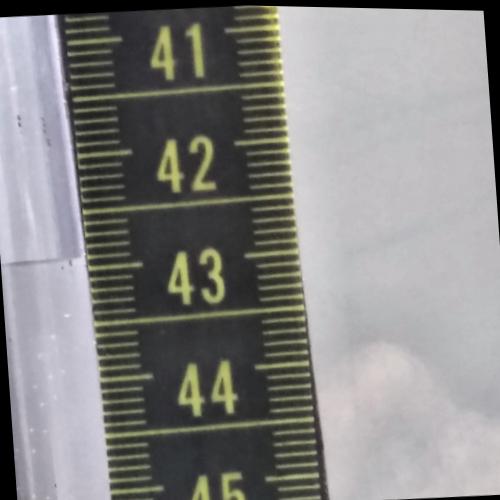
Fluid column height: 42.9 cm